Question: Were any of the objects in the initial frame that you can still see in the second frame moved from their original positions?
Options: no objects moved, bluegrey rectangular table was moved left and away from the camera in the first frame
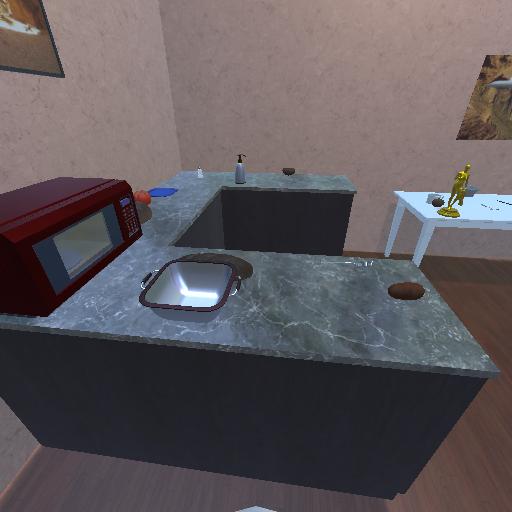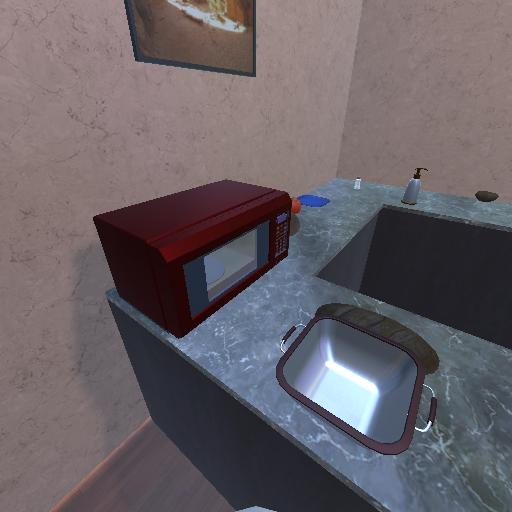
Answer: no objects moved